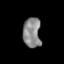
Tissue: prostate
Cell type: T cells
Senescence score: 0.3082
Nuclear area (px): 520
Mean DAPI intensity: 137.358